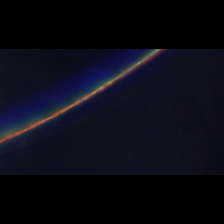
Taxon: Psuedo-nitzschia
Group: Diatoms